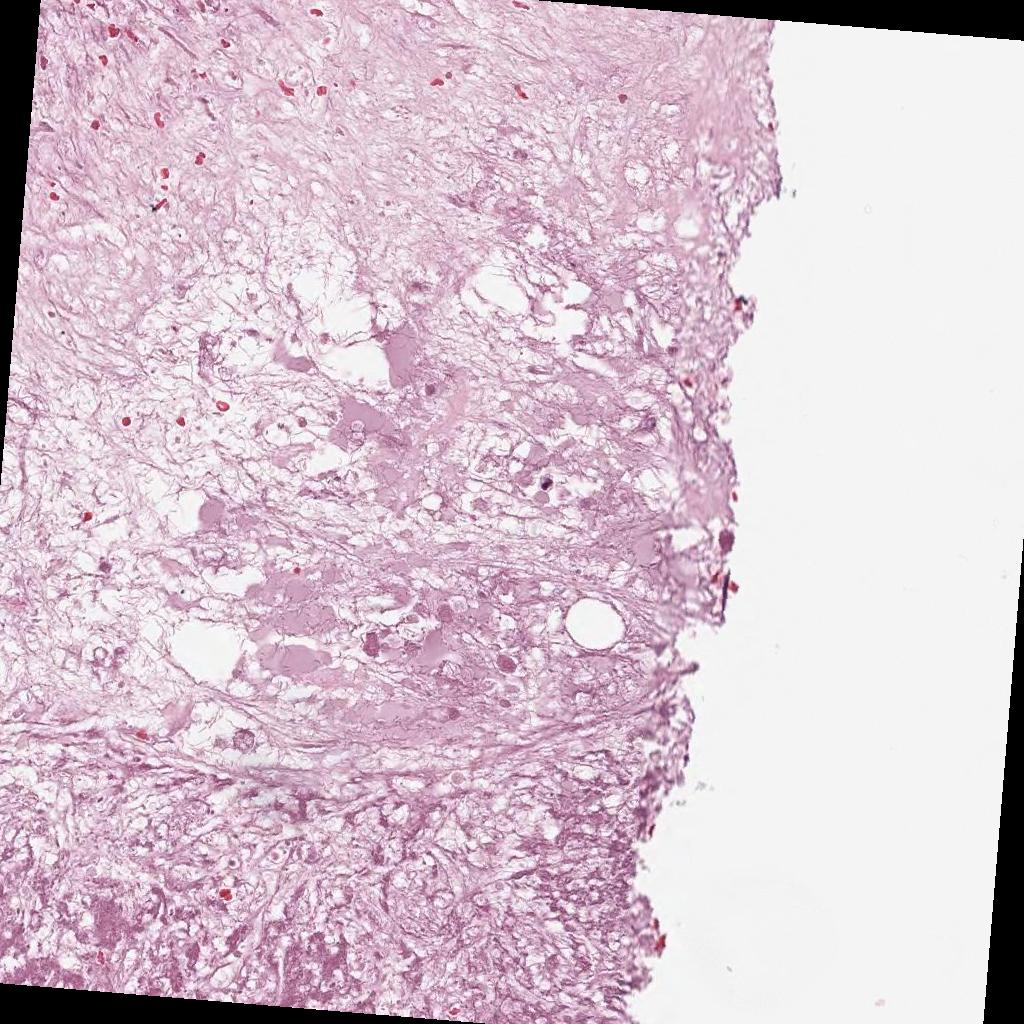
Label: Non-Viable-Tumor